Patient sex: F
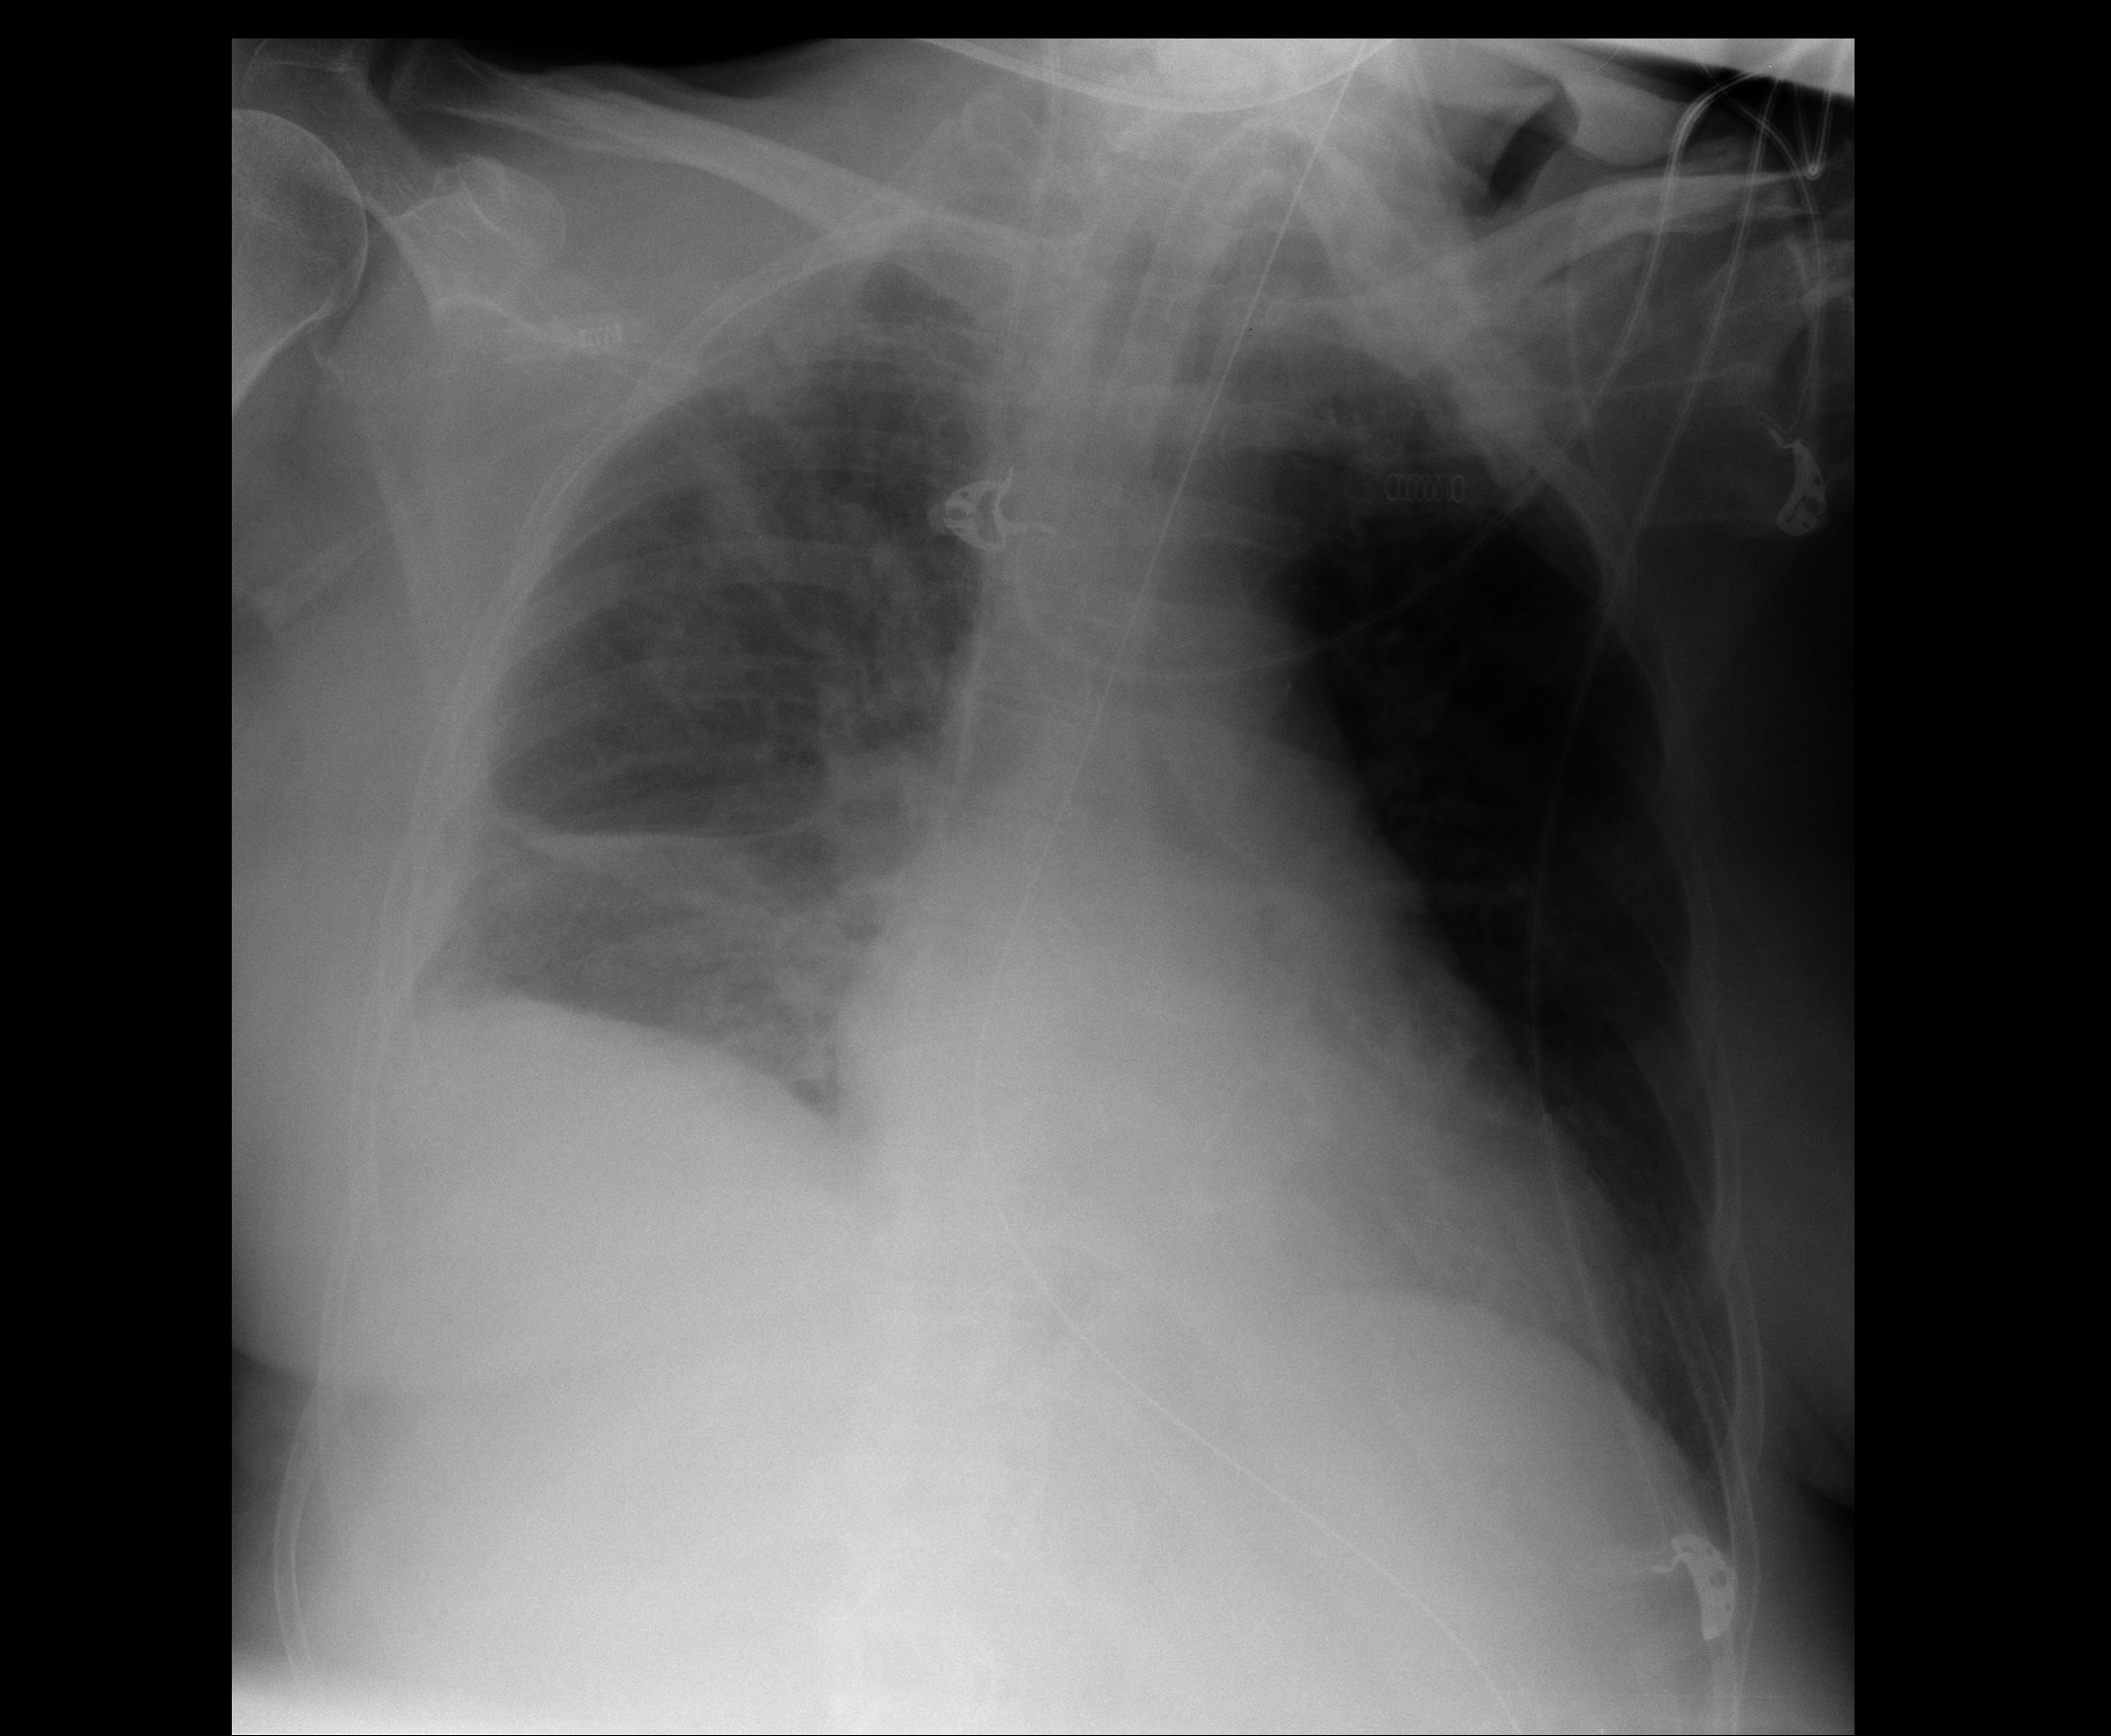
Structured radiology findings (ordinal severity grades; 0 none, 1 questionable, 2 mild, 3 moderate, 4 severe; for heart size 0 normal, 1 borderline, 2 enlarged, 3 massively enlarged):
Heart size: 1
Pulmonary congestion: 0
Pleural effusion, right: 2
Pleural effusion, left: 0
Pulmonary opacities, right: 3
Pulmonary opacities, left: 0
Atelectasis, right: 3
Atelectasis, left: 0